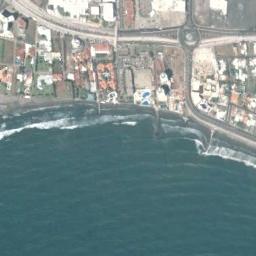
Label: beach